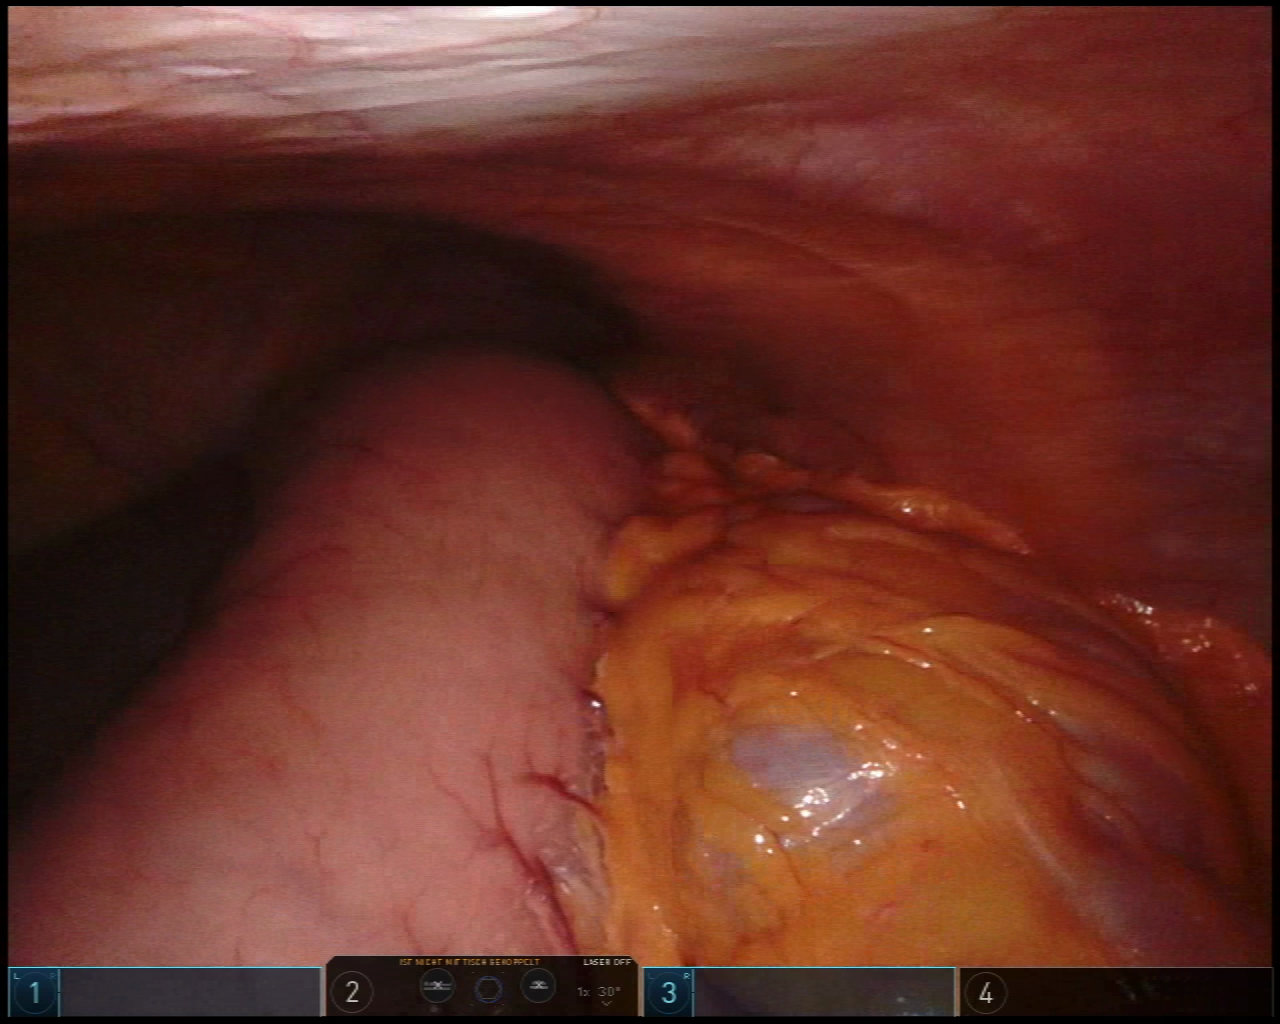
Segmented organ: stomach
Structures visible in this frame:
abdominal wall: yes
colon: yes
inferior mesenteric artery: no
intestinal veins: no
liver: yes
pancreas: no
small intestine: no
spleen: no
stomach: yes
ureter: no
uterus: no
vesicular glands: no